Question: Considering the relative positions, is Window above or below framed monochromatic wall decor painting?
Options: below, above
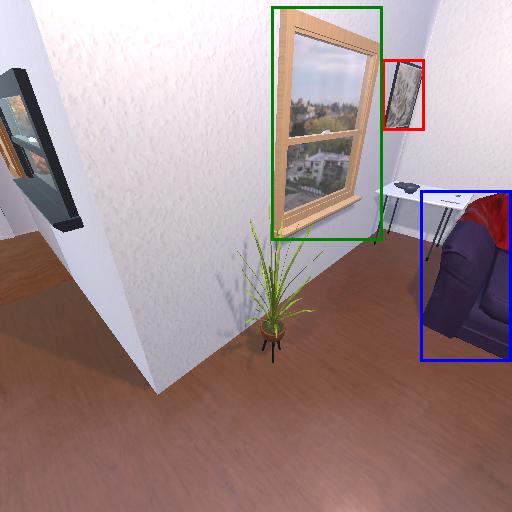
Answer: below